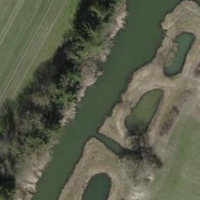
EUNIS habitat code: 23
Species observed at this site:
Acrocephalus scirpaceus